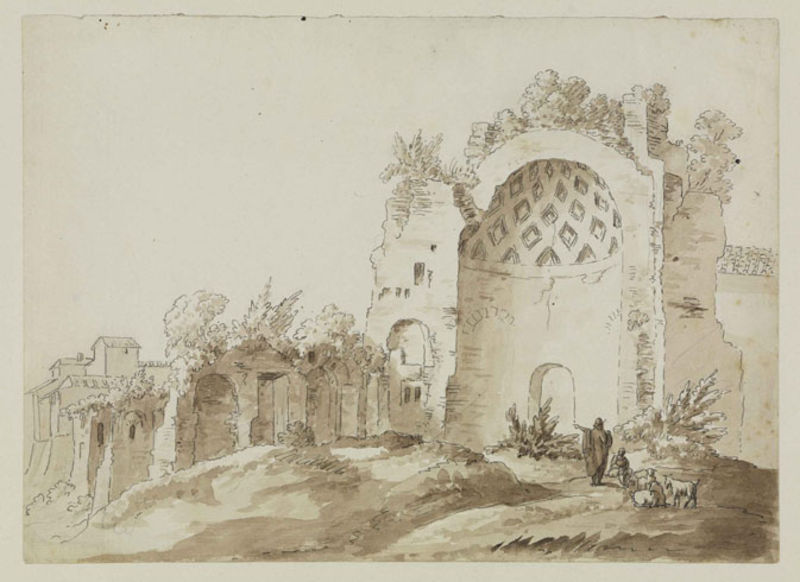
Titel: Der Tempel der Venus und der Roma auf dem Forum Romanum in Rom
Künstler: Friedrich Weinbrenner
Standort: Karlsruhe
Institution: Staatliche Kunsthalle Karlsruhe
Schlagwörter: baum, berg, feder, felsen, himmel, mann, schatten, weiß, aquarell, bäume, landschaft, menschen, stadt, braun, fenster, hell, kreide, männer, schwarz, skizze, säulen, tür, zeichnung, dach, gebäude, gras, haus, hund, tier, tiere, wiese, beige, malerei, muster, alt, architektur, mensch, rahmen, stein, steine, feld, häuser, hügel, natur, strauch, weide, busch, büsche, gebüsch, kirche, sträucher, boden, mantel, kind, klassizismus, blatt, pflanzen, turm, papier, bogen, afrika, wüste, dorf, dächer, giebel, mauer, farbe, grafik, herde, sepia, kuppel, romantik, junge, zeigen, striche, tor, befestigung, bögen, verfall, eingang, laviert, tusche, reste, ruine, gewölbe, schaf, burg, moschee, orient, torbogen, festung, druck, stich, seite, ruinen, tinte, rom, gemäuer, schwarz weis, kaputt, bewachsen, mauern, antik, apsis, chor, zerstört, tempel, kassetten, kassettendecke, gestrüpp, deuten, schafe, hirte, hirten, hüten, schaafe, schäfer, ziege, arabesken, verfallen, römisch, ziegen, kassette, federzeichnung, bewuchs, kasettendecke, überwuchert, aqurell, kupel, hierte, okka, mesch, oot, ruinenlandschaft, lavur, runine, scahfe, künstlerreise, 1600, schäfe, stehend sitzend